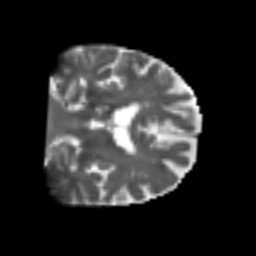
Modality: T2w
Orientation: coronal
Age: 66
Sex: male
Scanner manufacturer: siemens
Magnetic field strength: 3 T
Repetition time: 4.999 s
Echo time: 0.07946 s